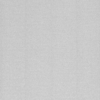
Label: dusty